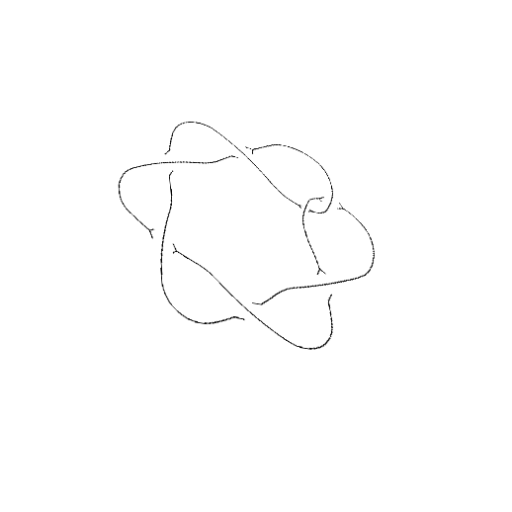
Crossing number: 7